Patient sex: M
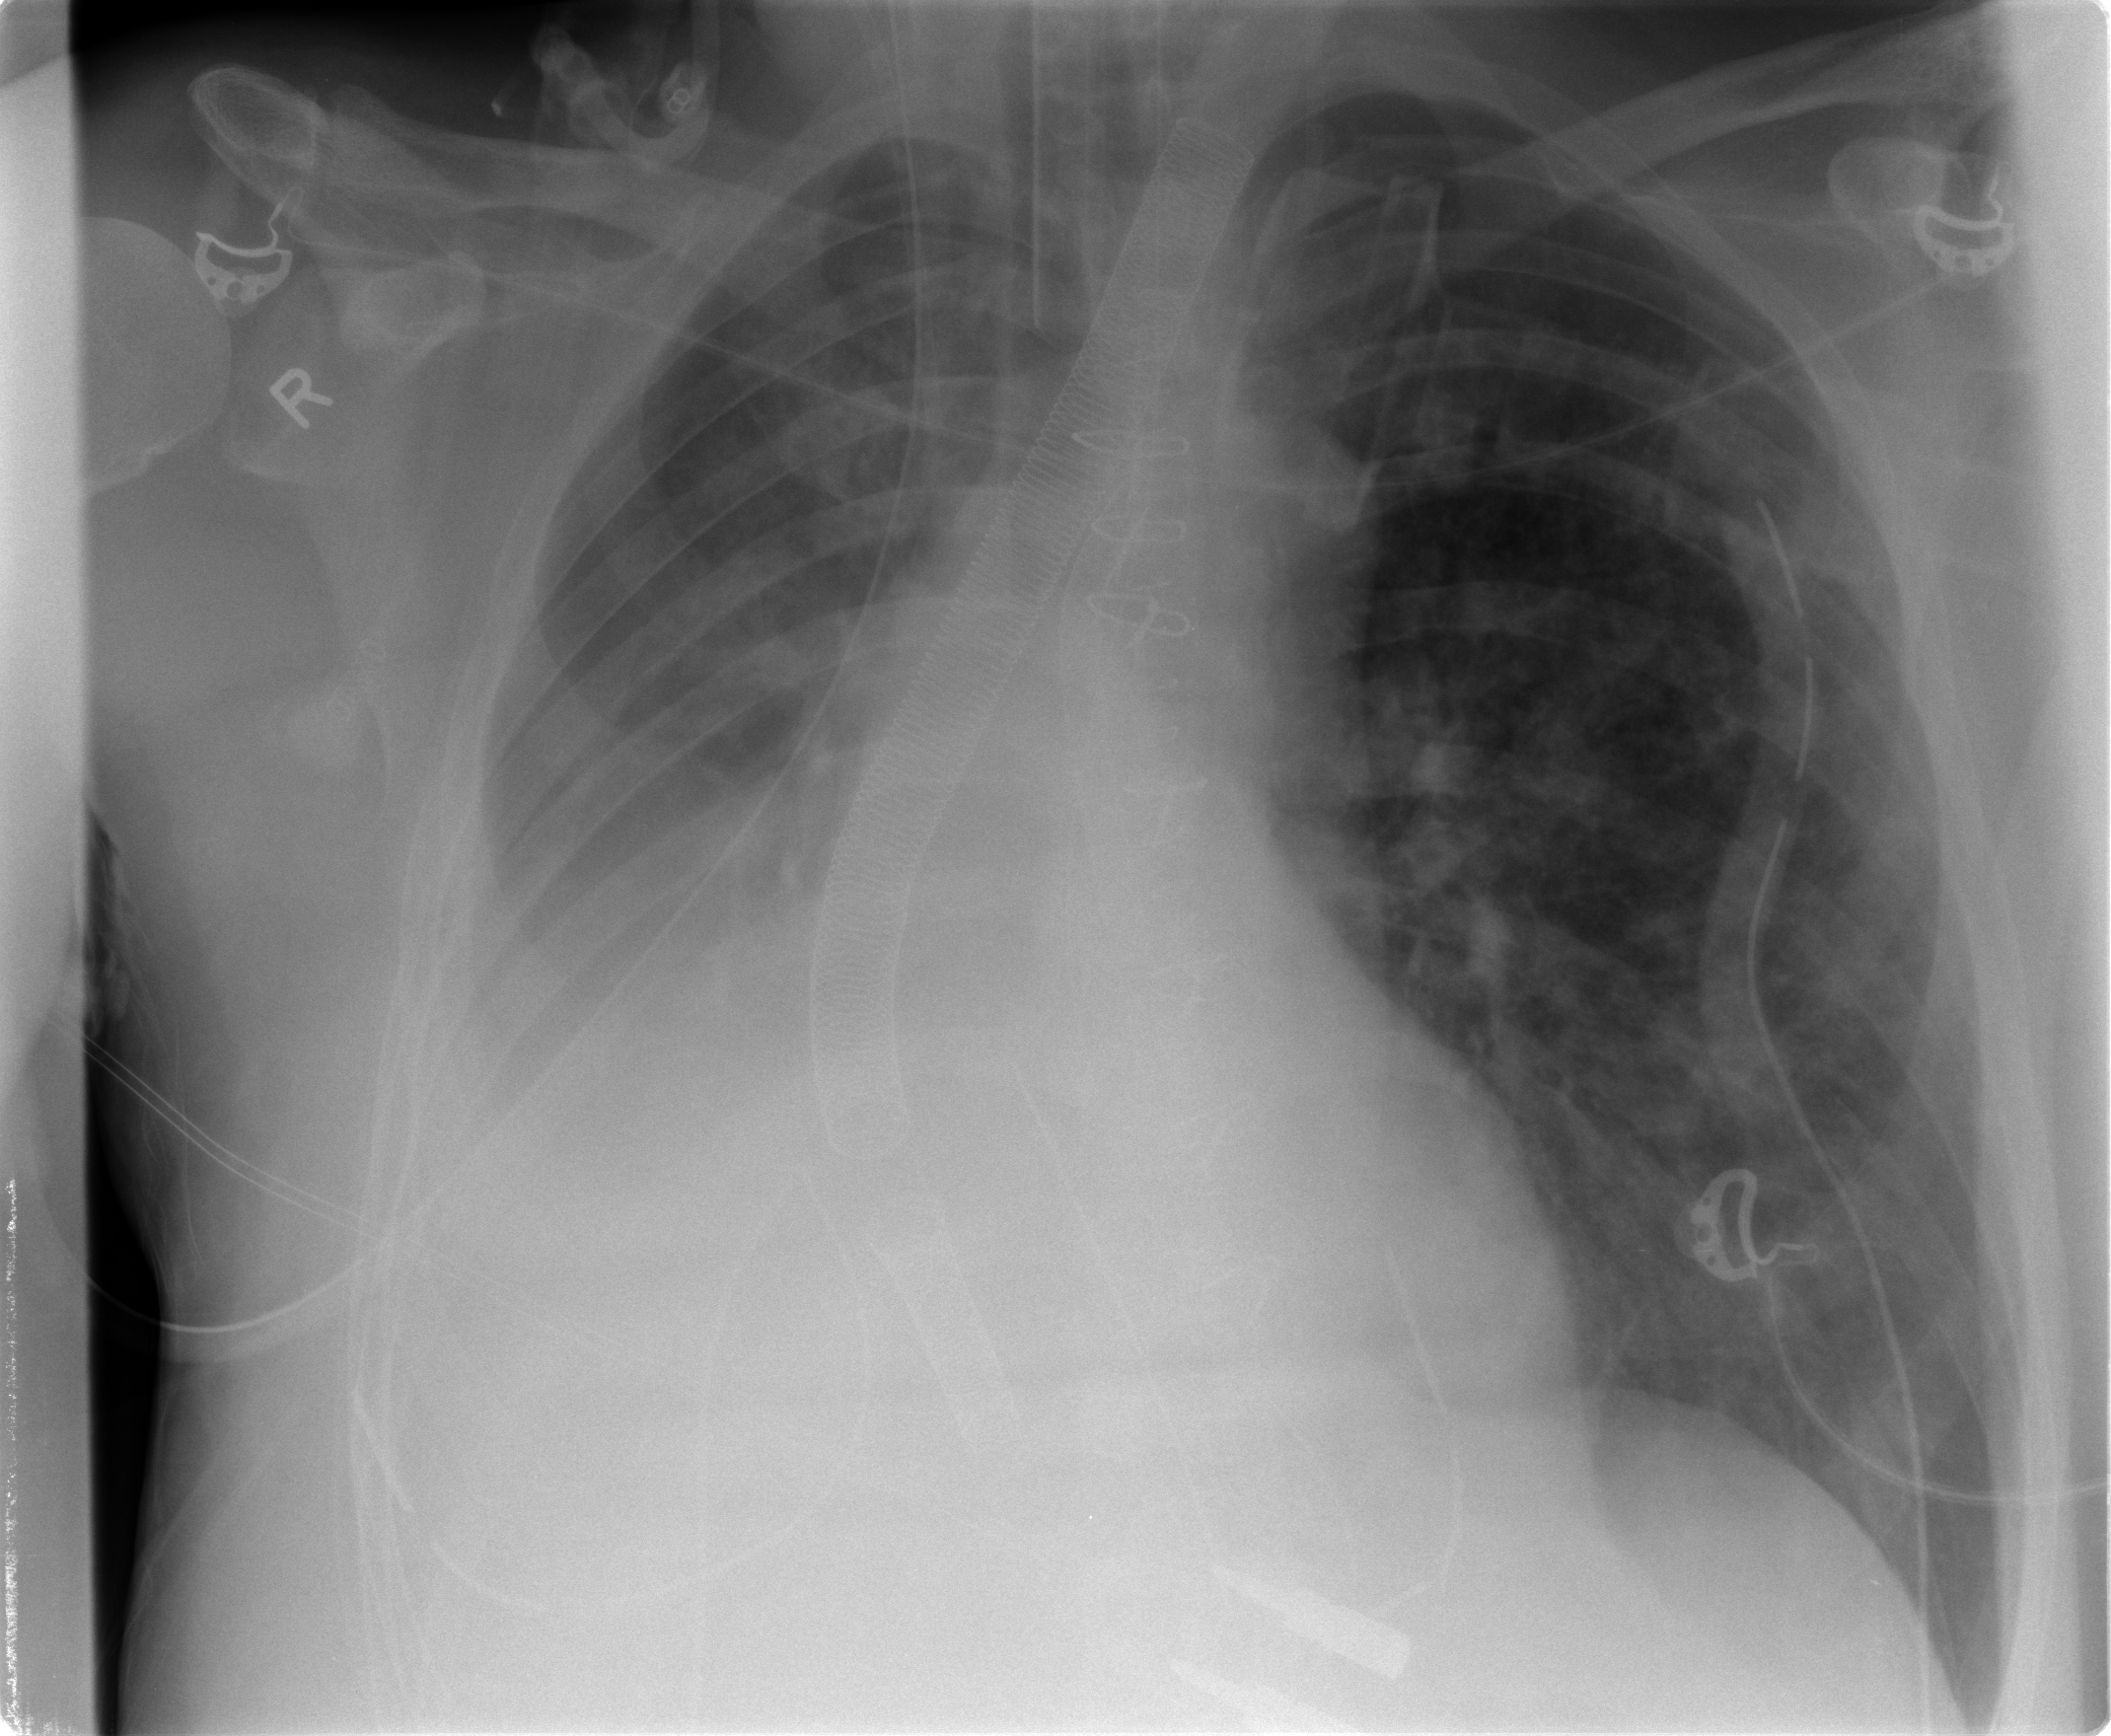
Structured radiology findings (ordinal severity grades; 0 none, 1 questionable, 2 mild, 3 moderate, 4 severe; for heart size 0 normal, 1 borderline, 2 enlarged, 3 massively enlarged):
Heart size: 0
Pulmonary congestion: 2
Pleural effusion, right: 3
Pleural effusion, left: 0
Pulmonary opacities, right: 2
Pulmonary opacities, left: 2
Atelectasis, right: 3
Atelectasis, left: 2